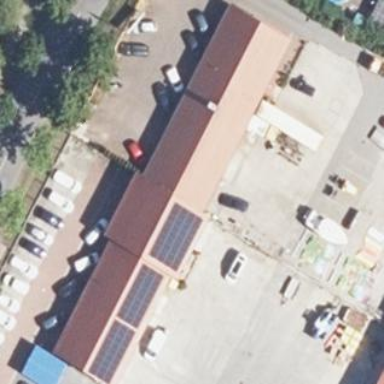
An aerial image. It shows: Commercial building.